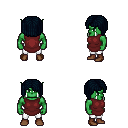
a pixel art fantasy rpg character, male body template, orc, green skin, maroon tunic, white pants, raven pageboy hairstyle, brown shoes, four views (front, back, left, right), 2x2 character sprite sheet, small pixel art, hard edges, no anti-aliasing